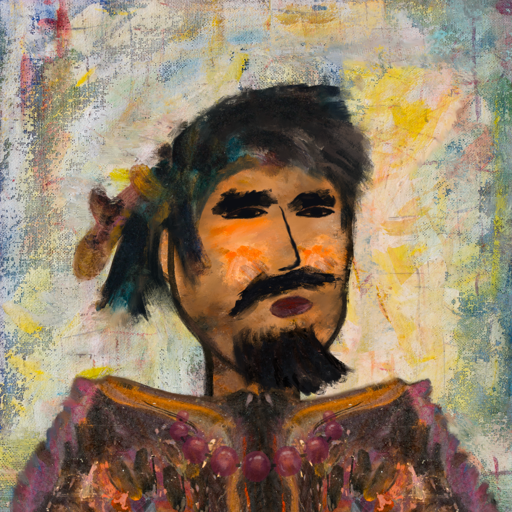
Background: Irani, Head And Neck Side: Gypsy_Queen, Face Side: Mosgoul, Bust: Gypsy_Queen, Hair Side: Pipe, Head Accessory: Blank, Second Necklace: Blank, Necklace: Irani_2, Baby: Blank